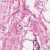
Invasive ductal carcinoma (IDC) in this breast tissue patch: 0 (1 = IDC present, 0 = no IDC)